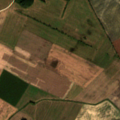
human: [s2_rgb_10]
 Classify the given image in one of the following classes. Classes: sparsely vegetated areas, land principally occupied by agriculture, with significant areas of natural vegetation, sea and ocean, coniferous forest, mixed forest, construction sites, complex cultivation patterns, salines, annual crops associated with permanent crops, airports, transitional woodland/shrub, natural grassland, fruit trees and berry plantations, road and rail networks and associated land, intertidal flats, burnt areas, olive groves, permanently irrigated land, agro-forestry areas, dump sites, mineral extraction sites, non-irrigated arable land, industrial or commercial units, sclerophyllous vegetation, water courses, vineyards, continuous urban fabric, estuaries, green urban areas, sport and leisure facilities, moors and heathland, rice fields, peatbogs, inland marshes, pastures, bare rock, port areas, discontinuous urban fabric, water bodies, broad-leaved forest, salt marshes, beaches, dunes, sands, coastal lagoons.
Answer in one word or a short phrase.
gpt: non-irrigated arable land